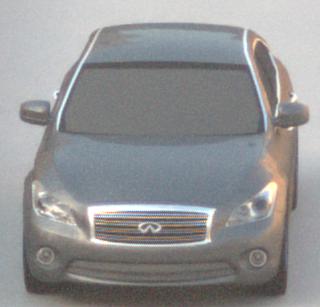
Make: Infiniti
Model: M 37
Detailed model: M (Y51)
Model produced from: 2010/10
Model produced until: 2013/11
Doors: 4
Color: gray
Road condition: dry road
Daytime: sunrise or sunset
Contrast: low contrast